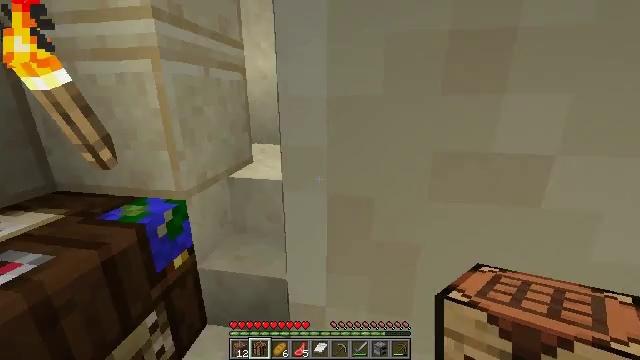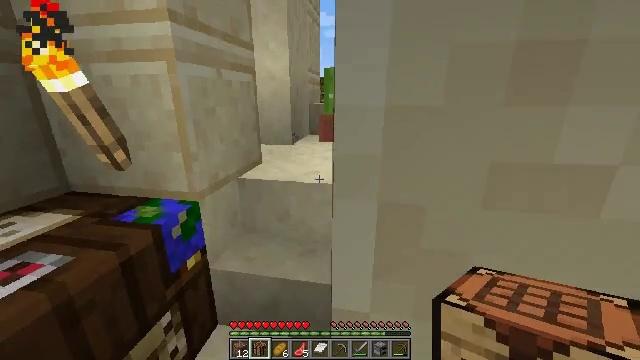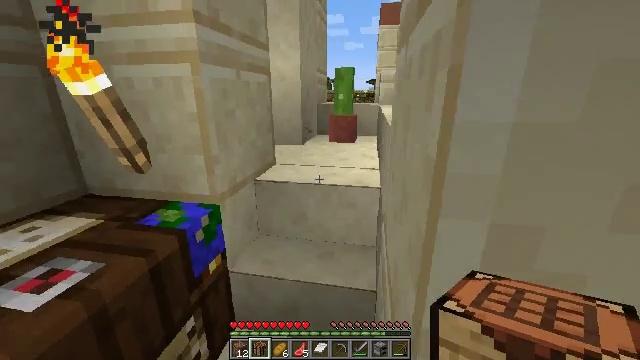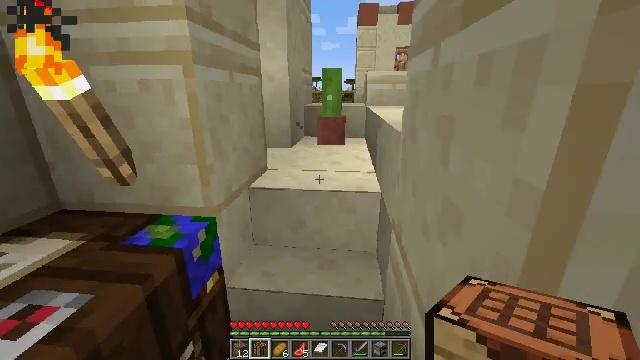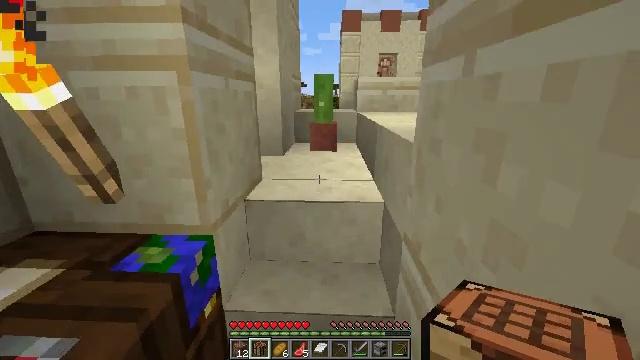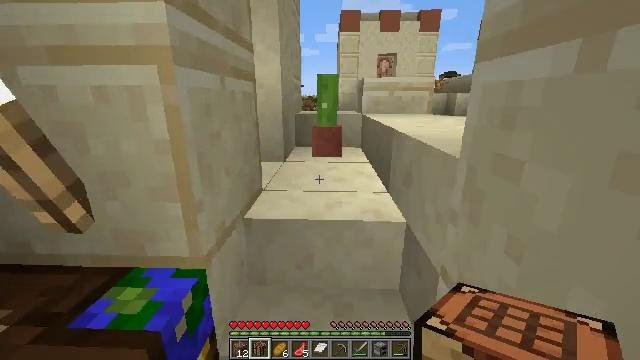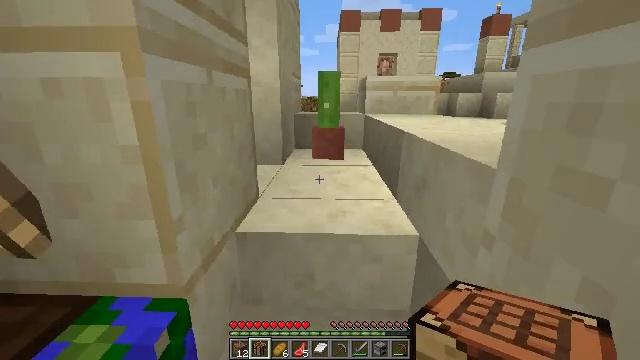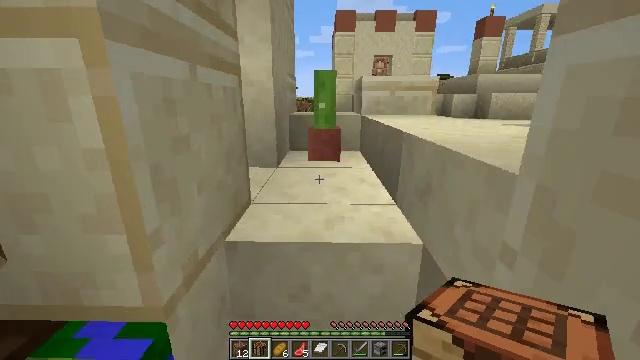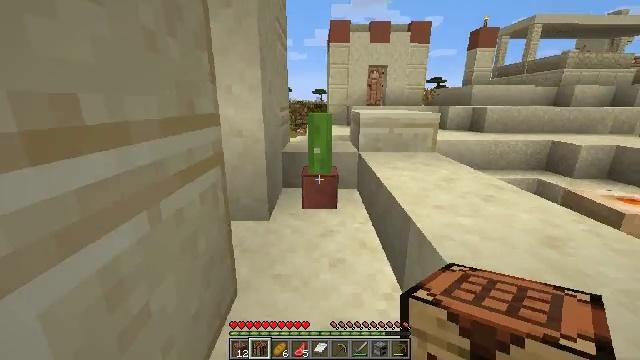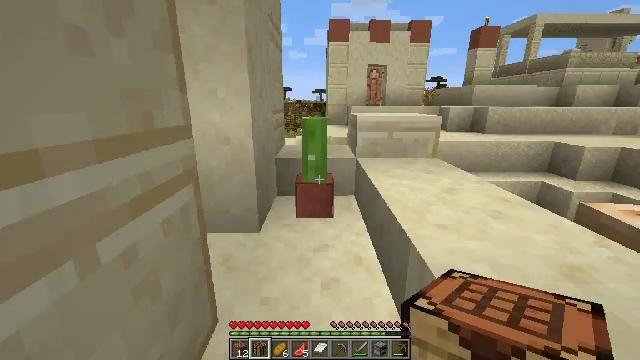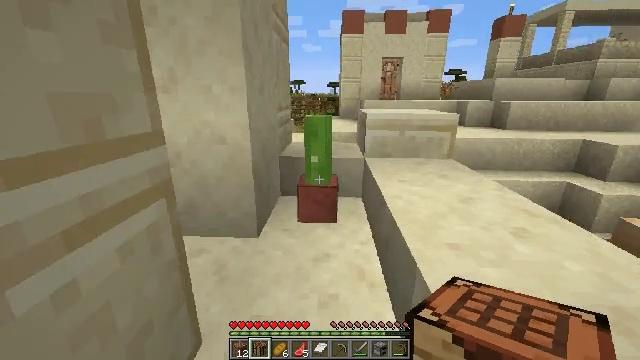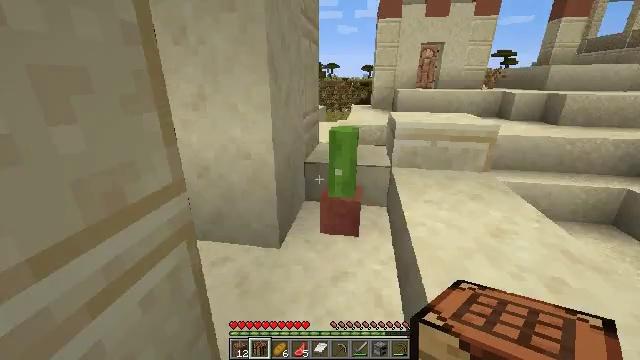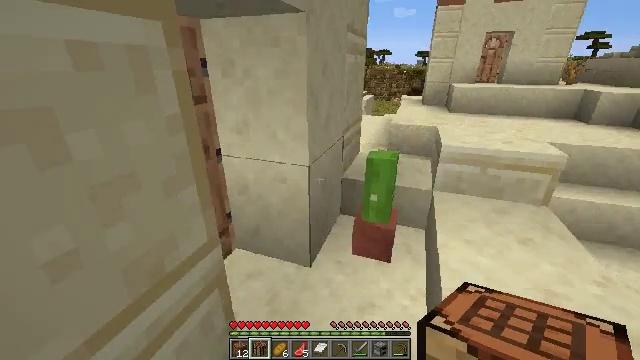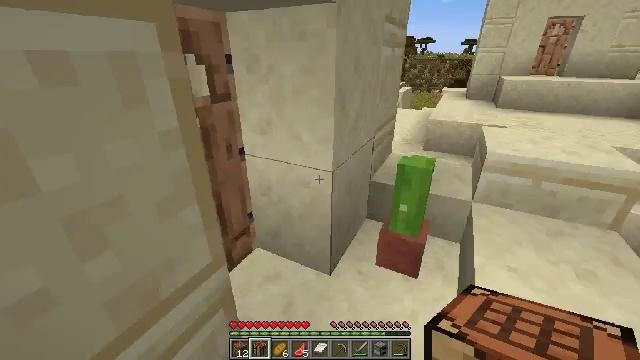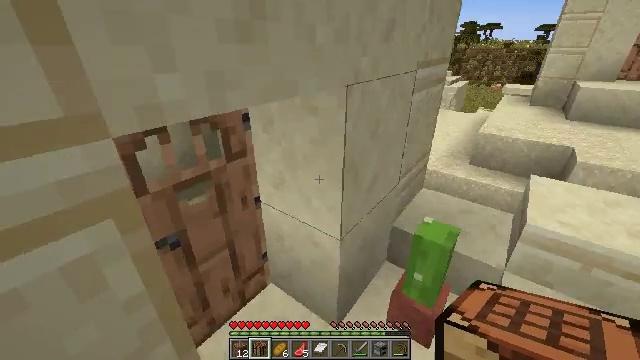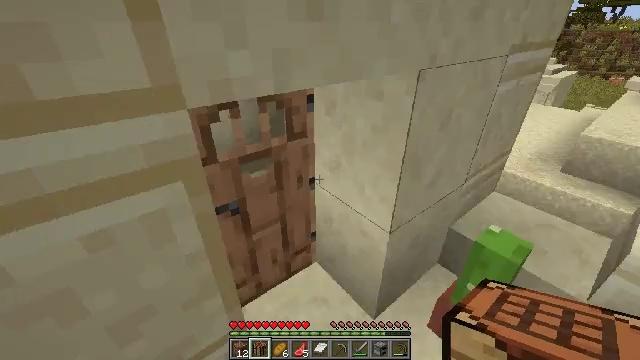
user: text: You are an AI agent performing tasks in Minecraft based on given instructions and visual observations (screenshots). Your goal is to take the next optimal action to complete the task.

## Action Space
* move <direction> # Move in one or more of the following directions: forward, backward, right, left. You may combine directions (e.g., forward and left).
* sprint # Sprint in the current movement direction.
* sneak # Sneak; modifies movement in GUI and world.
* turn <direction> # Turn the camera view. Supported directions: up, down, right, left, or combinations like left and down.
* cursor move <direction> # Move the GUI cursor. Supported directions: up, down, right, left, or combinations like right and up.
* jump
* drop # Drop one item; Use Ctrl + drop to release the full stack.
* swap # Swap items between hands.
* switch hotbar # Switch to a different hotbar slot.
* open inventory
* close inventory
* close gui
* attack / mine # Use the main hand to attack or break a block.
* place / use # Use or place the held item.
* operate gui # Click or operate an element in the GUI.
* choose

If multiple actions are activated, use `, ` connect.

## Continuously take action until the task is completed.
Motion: motion action
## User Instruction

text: Break the jungle fence gate.
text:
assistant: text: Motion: move left
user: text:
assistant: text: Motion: move forward and move left
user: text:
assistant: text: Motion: move forward and move left, turn right
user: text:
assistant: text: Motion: move forward, turn right and up
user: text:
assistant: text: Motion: move forward
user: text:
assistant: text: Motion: move forward
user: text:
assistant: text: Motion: move forward, turn right
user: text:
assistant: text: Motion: move forward, turn right
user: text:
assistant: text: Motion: move forward and move right
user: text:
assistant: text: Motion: move forward and move right, turn left and down
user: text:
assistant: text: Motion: move forward and move right, turn left and down
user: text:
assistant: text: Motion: move forward and move right, turn left and down
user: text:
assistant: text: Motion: move forward and move right, turn left and down
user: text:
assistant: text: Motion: move forward and move right, turn left and down
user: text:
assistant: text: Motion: move forward and move right, turn left and down
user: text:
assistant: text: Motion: move forward and move right, turn left and down
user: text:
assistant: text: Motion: move right, turn left
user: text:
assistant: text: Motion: turn left
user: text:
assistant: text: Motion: turn left
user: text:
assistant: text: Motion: move forward, turn left, use / place
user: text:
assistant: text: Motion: move forward, use / place
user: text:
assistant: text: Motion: move forward, use / place
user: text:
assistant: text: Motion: move forward
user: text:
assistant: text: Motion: move forward
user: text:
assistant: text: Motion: move forward and move left, turn left
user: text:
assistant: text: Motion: move forward and move left, turn left
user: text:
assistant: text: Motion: move forward and move left, turn left
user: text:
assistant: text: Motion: move forward and move left
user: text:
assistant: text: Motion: move forward and move left
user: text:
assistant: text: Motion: move forward and move left